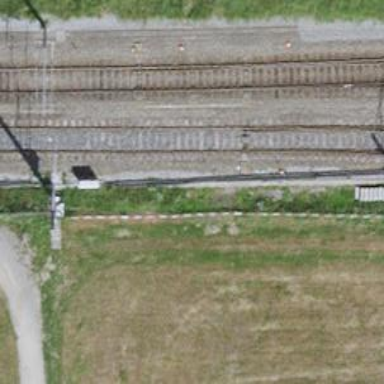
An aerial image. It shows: Siding railway track with electrified contact line.